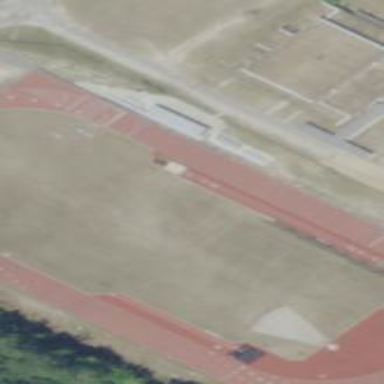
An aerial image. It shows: Track located within leisure land area.